Field crop: maize
Growth stage: 2
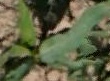
Species: maize